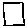
Label: square